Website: crate-barrel
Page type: payment
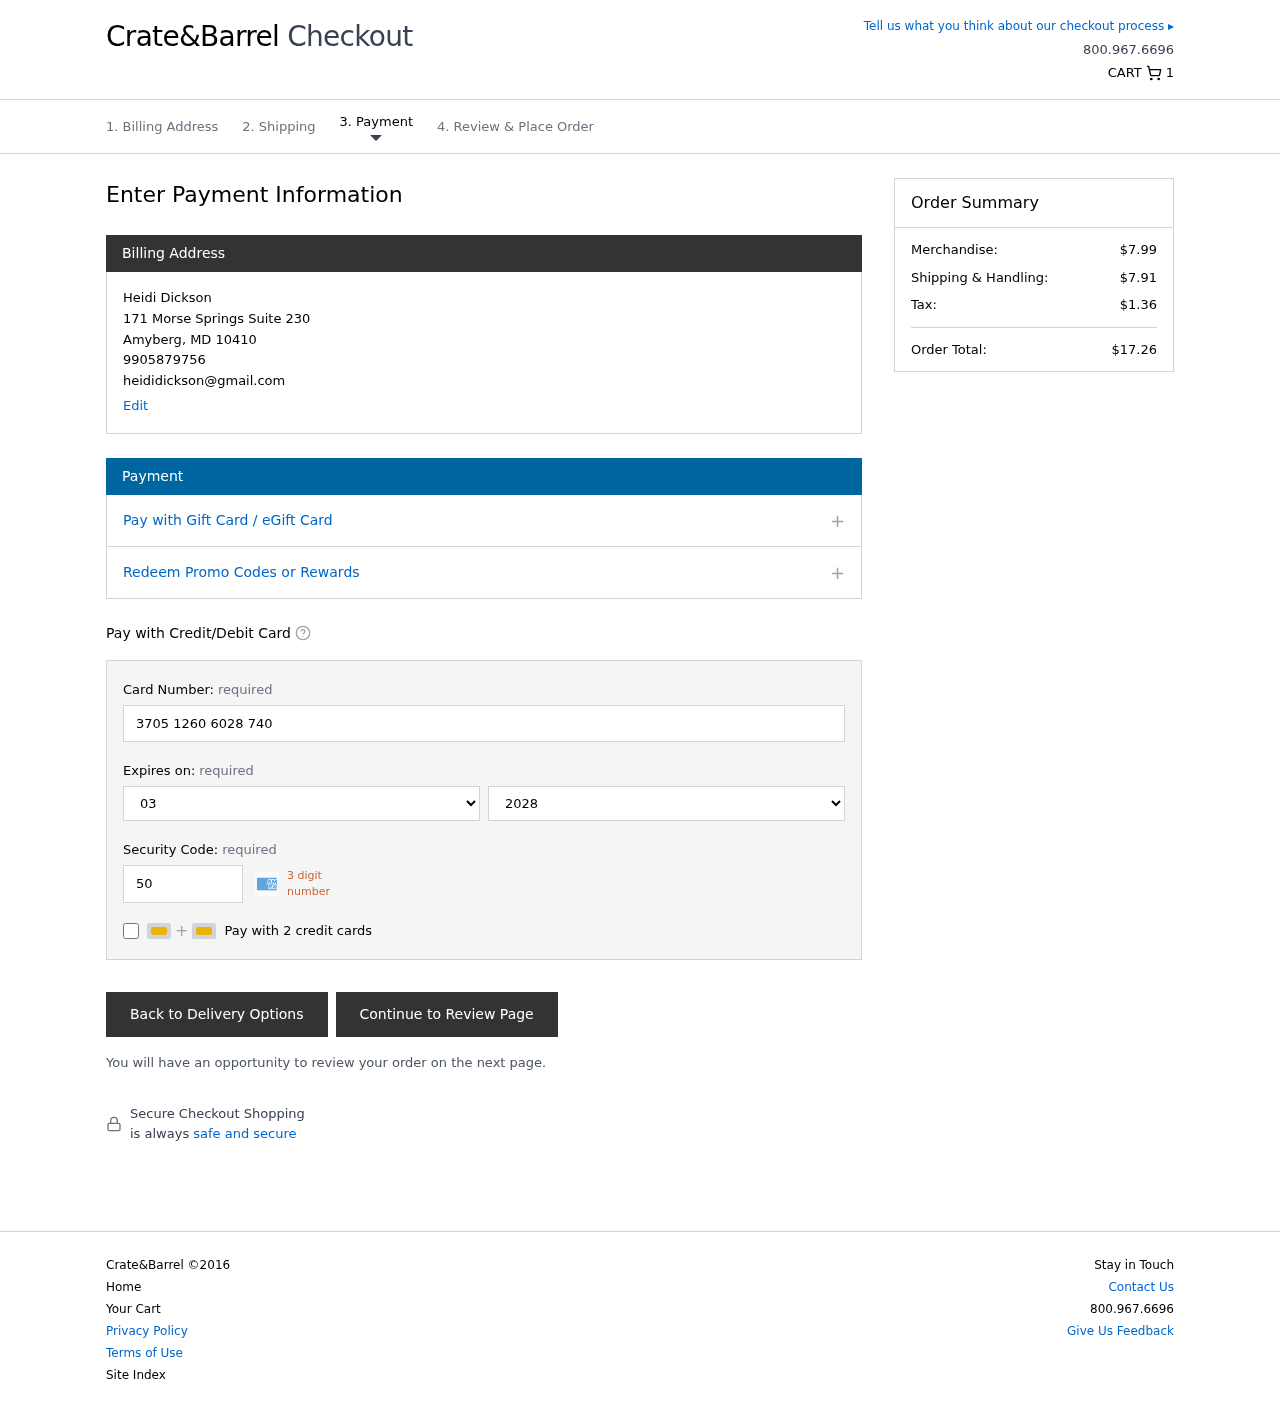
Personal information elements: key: PII_CARD_CVV
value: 5042
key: PII_CARD_EXPIRY_MONTH
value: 03
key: PII_CARD_EXPIRY_YEAR
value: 28
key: PII_CARD_NUMBER
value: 3705 1260 6028 740
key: PII_CITY
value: Amyberg
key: PII_EMAIL
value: heididickson@gmail.com
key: PII_FULLNAME
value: Heidi Dickson
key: PII_PHONE
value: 9905879756
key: PII_POSTCODE
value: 10410
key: PII_STATE_ABBR
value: MD
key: PII_STREET
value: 171 Morse Springs Suite 230
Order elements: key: ORDER_NUM_ITEMS
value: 1
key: ORDER_SUBTOTAL
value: $7.99
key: ORDER_SHIPPING_COST
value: $7.91
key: ORDER_TAX
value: $1.36
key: ORDER_TOTAL
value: $17.26